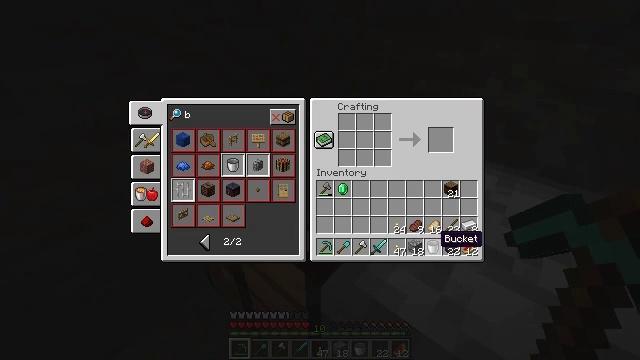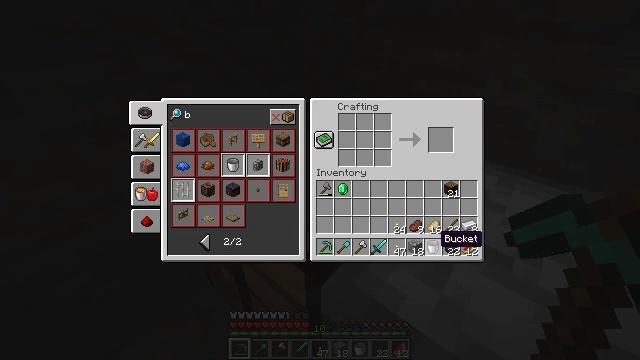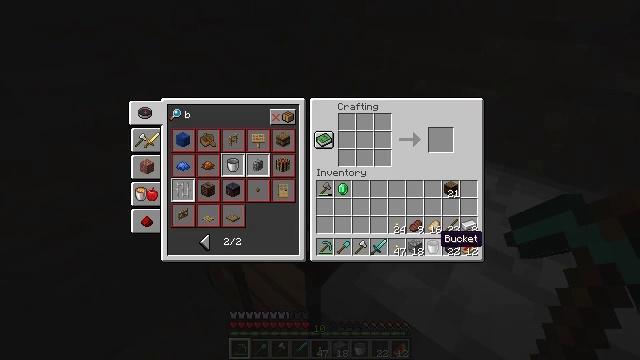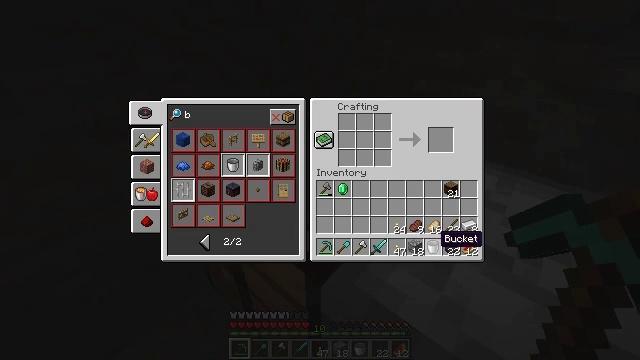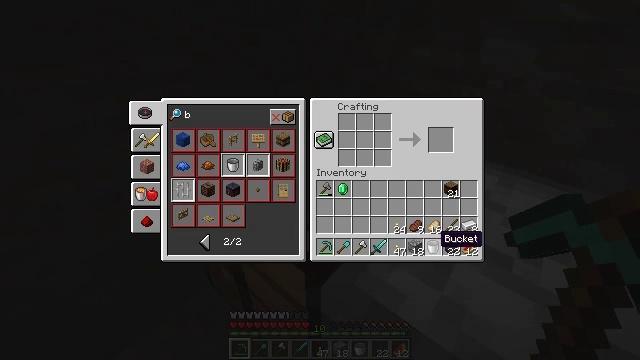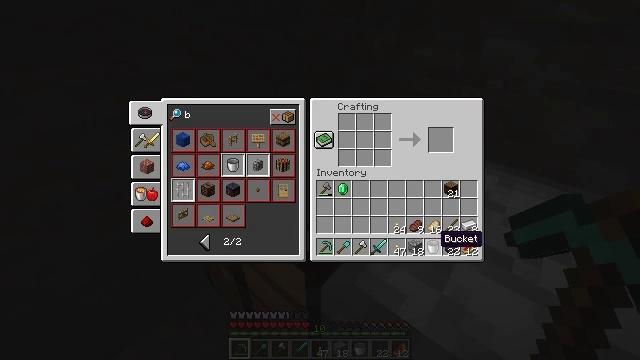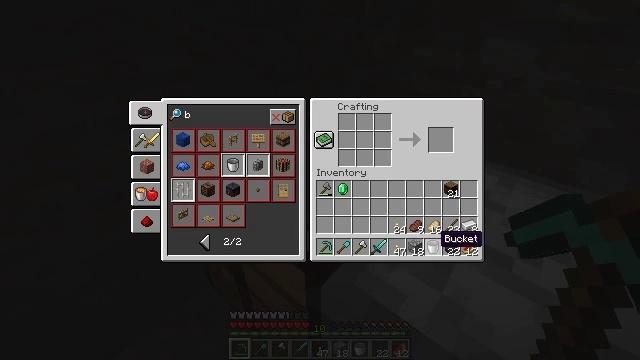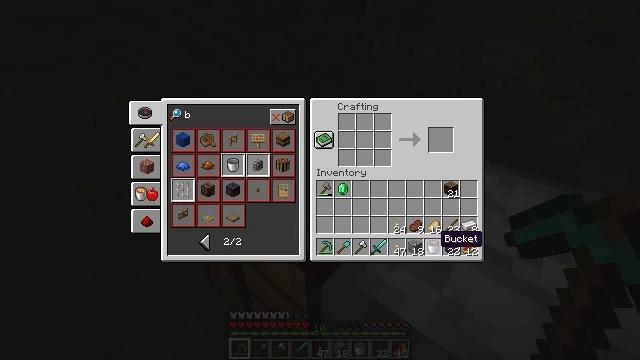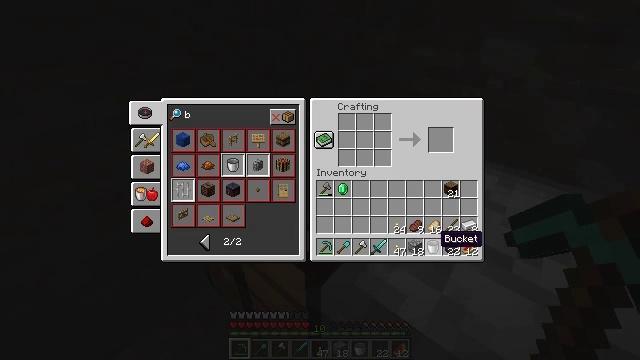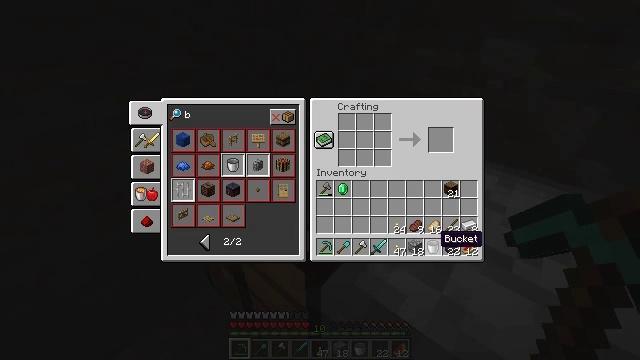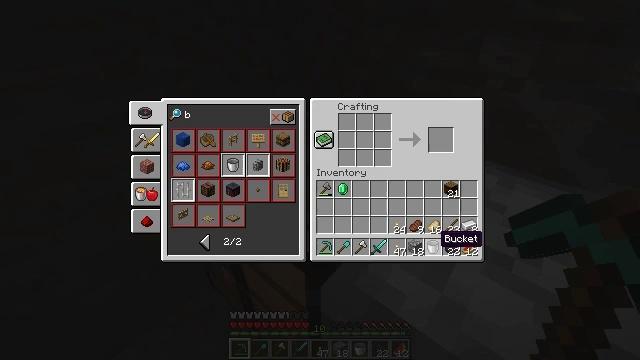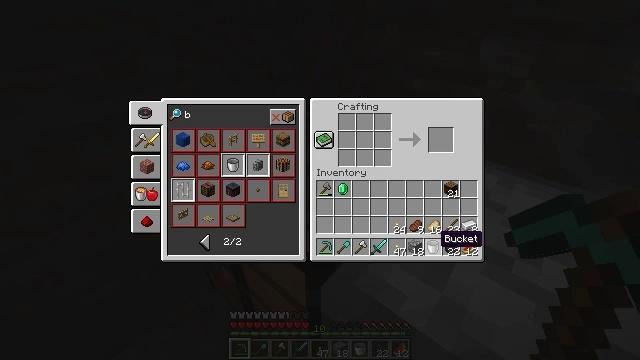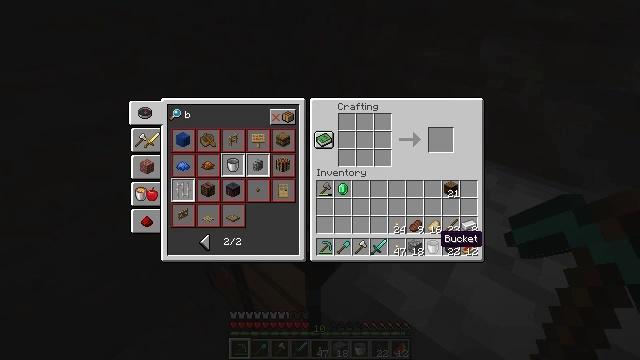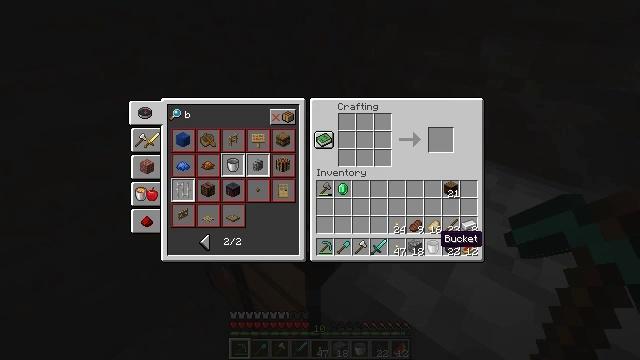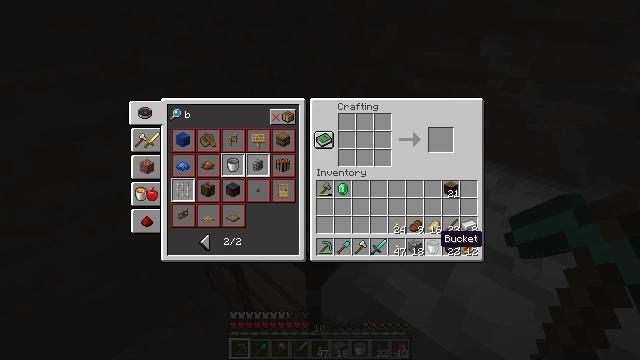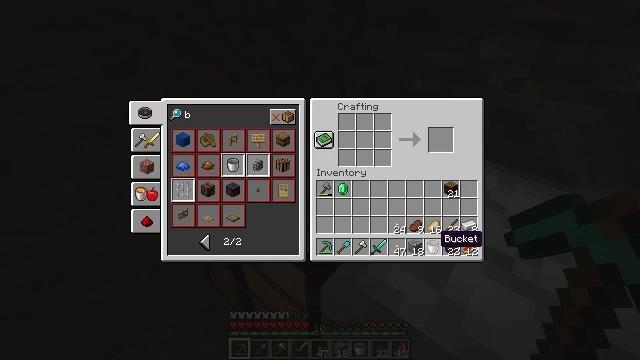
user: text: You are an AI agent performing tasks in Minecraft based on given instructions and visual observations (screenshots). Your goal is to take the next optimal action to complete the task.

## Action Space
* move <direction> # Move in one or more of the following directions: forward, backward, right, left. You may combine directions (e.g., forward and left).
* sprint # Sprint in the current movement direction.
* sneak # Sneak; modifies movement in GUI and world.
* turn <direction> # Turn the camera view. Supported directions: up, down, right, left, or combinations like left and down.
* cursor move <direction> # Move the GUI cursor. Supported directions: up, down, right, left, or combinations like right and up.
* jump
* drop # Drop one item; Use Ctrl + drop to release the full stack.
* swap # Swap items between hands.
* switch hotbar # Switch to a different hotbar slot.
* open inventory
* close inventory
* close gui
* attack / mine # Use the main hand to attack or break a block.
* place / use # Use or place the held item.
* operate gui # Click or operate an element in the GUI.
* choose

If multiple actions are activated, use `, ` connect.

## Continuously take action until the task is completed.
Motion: motion action
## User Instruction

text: Drop an emerald.
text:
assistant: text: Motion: no_op
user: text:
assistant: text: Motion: no_op
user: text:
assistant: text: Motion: no_op
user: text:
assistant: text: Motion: no_op
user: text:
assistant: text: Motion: no_op
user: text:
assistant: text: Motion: no_op
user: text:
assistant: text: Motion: no_op
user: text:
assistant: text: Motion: no_op
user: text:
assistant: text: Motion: no_op
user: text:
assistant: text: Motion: no_op
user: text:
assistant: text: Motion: no_op
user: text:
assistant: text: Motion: no_op
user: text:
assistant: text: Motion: no_op
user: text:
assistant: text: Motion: no_op
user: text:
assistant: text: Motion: no_op
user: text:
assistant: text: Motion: no_op
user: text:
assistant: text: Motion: no_op
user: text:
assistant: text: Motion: no_op
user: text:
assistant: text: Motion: no_op
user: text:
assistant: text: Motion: no_op
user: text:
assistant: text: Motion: no_op
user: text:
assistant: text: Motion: no_op
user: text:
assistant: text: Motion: no_op
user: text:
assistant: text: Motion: no_op
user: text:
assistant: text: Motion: no_op
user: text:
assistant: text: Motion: no_op
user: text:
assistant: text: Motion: no_op
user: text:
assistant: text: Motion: no_op
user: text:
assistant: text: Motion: no_op
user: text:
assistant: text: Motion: no_op